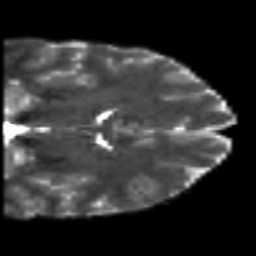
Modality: T2w
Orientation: coronal
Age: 22
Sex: male
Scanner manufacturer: siemens
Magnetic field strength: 3 T
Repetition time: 7 s
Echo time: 0.0926 s